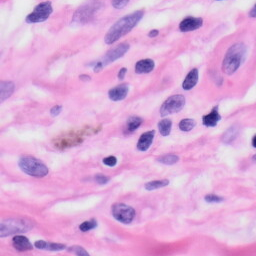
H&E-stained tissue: Skin